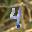
Label: 4